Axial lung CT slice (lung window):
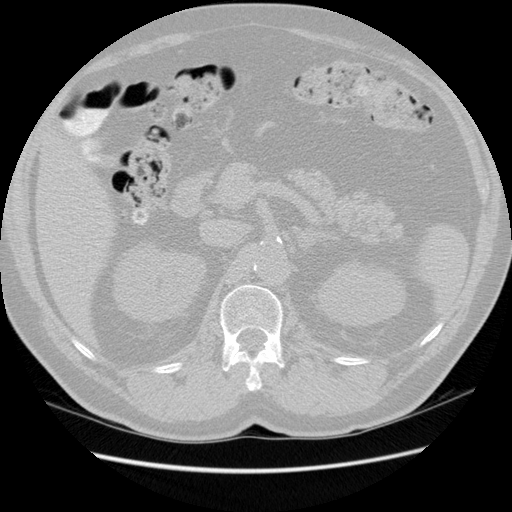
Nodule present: no